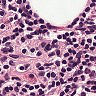
Metastatic tissue present: no